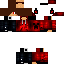
A male human skin with dark skin, wearing brown long hair dressed in a red hoodie and red pants, featuring a closed mouth.